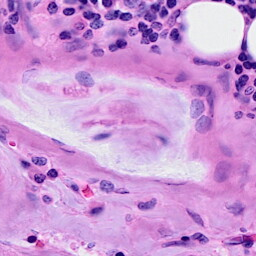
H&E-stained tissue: Breast